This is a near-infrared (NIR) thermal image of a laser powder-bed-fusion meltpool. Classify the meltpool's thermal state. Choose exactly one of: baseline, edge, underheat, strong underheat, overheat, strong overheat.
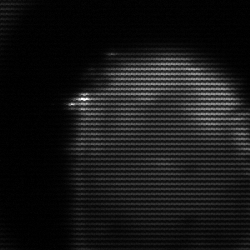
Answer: edge